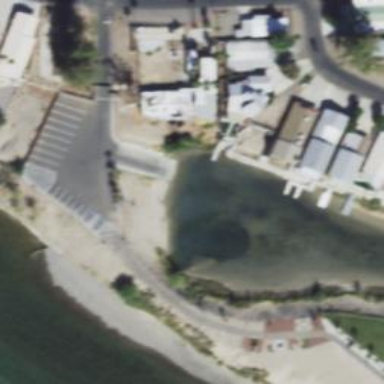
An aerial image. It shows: Dock by the waterway.